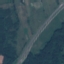
Land use / land cover class: Highway